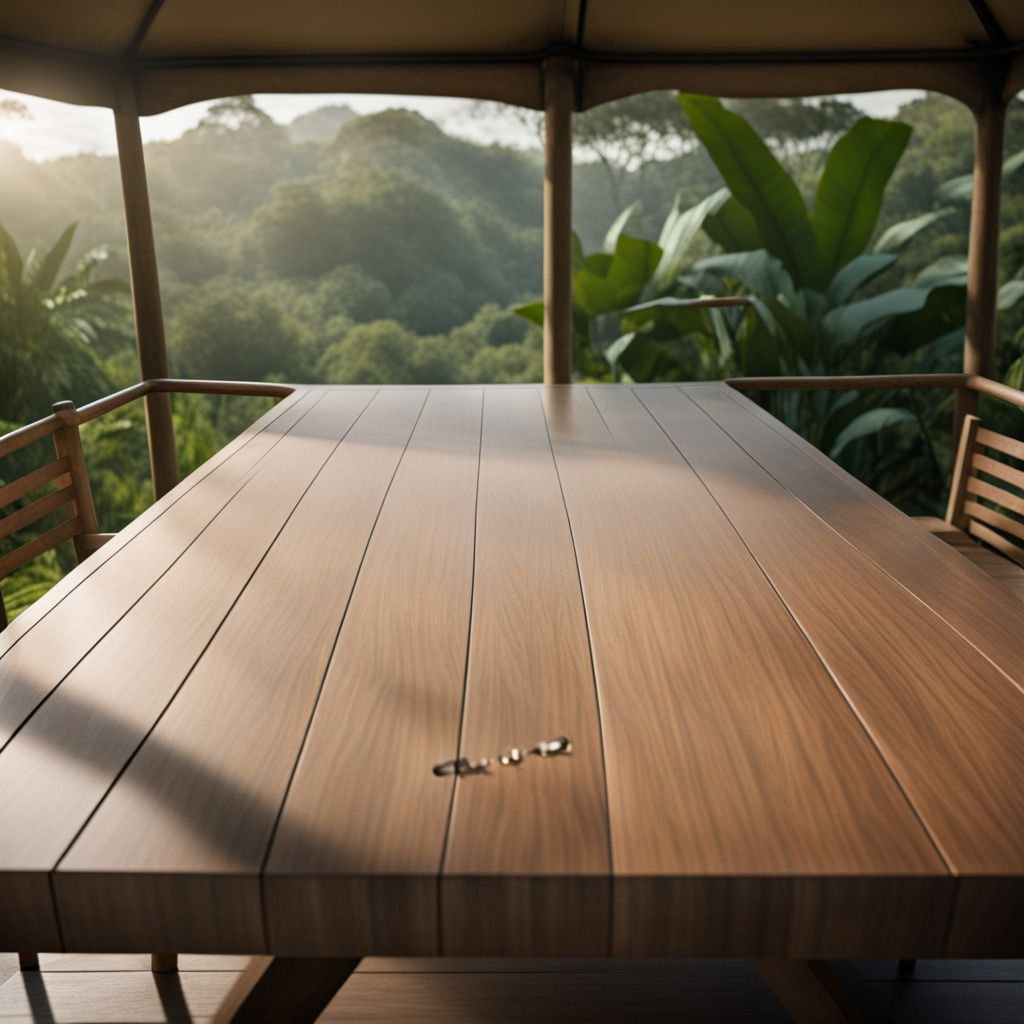
A coiled metal spring is lying on the wooden table.